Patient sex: M
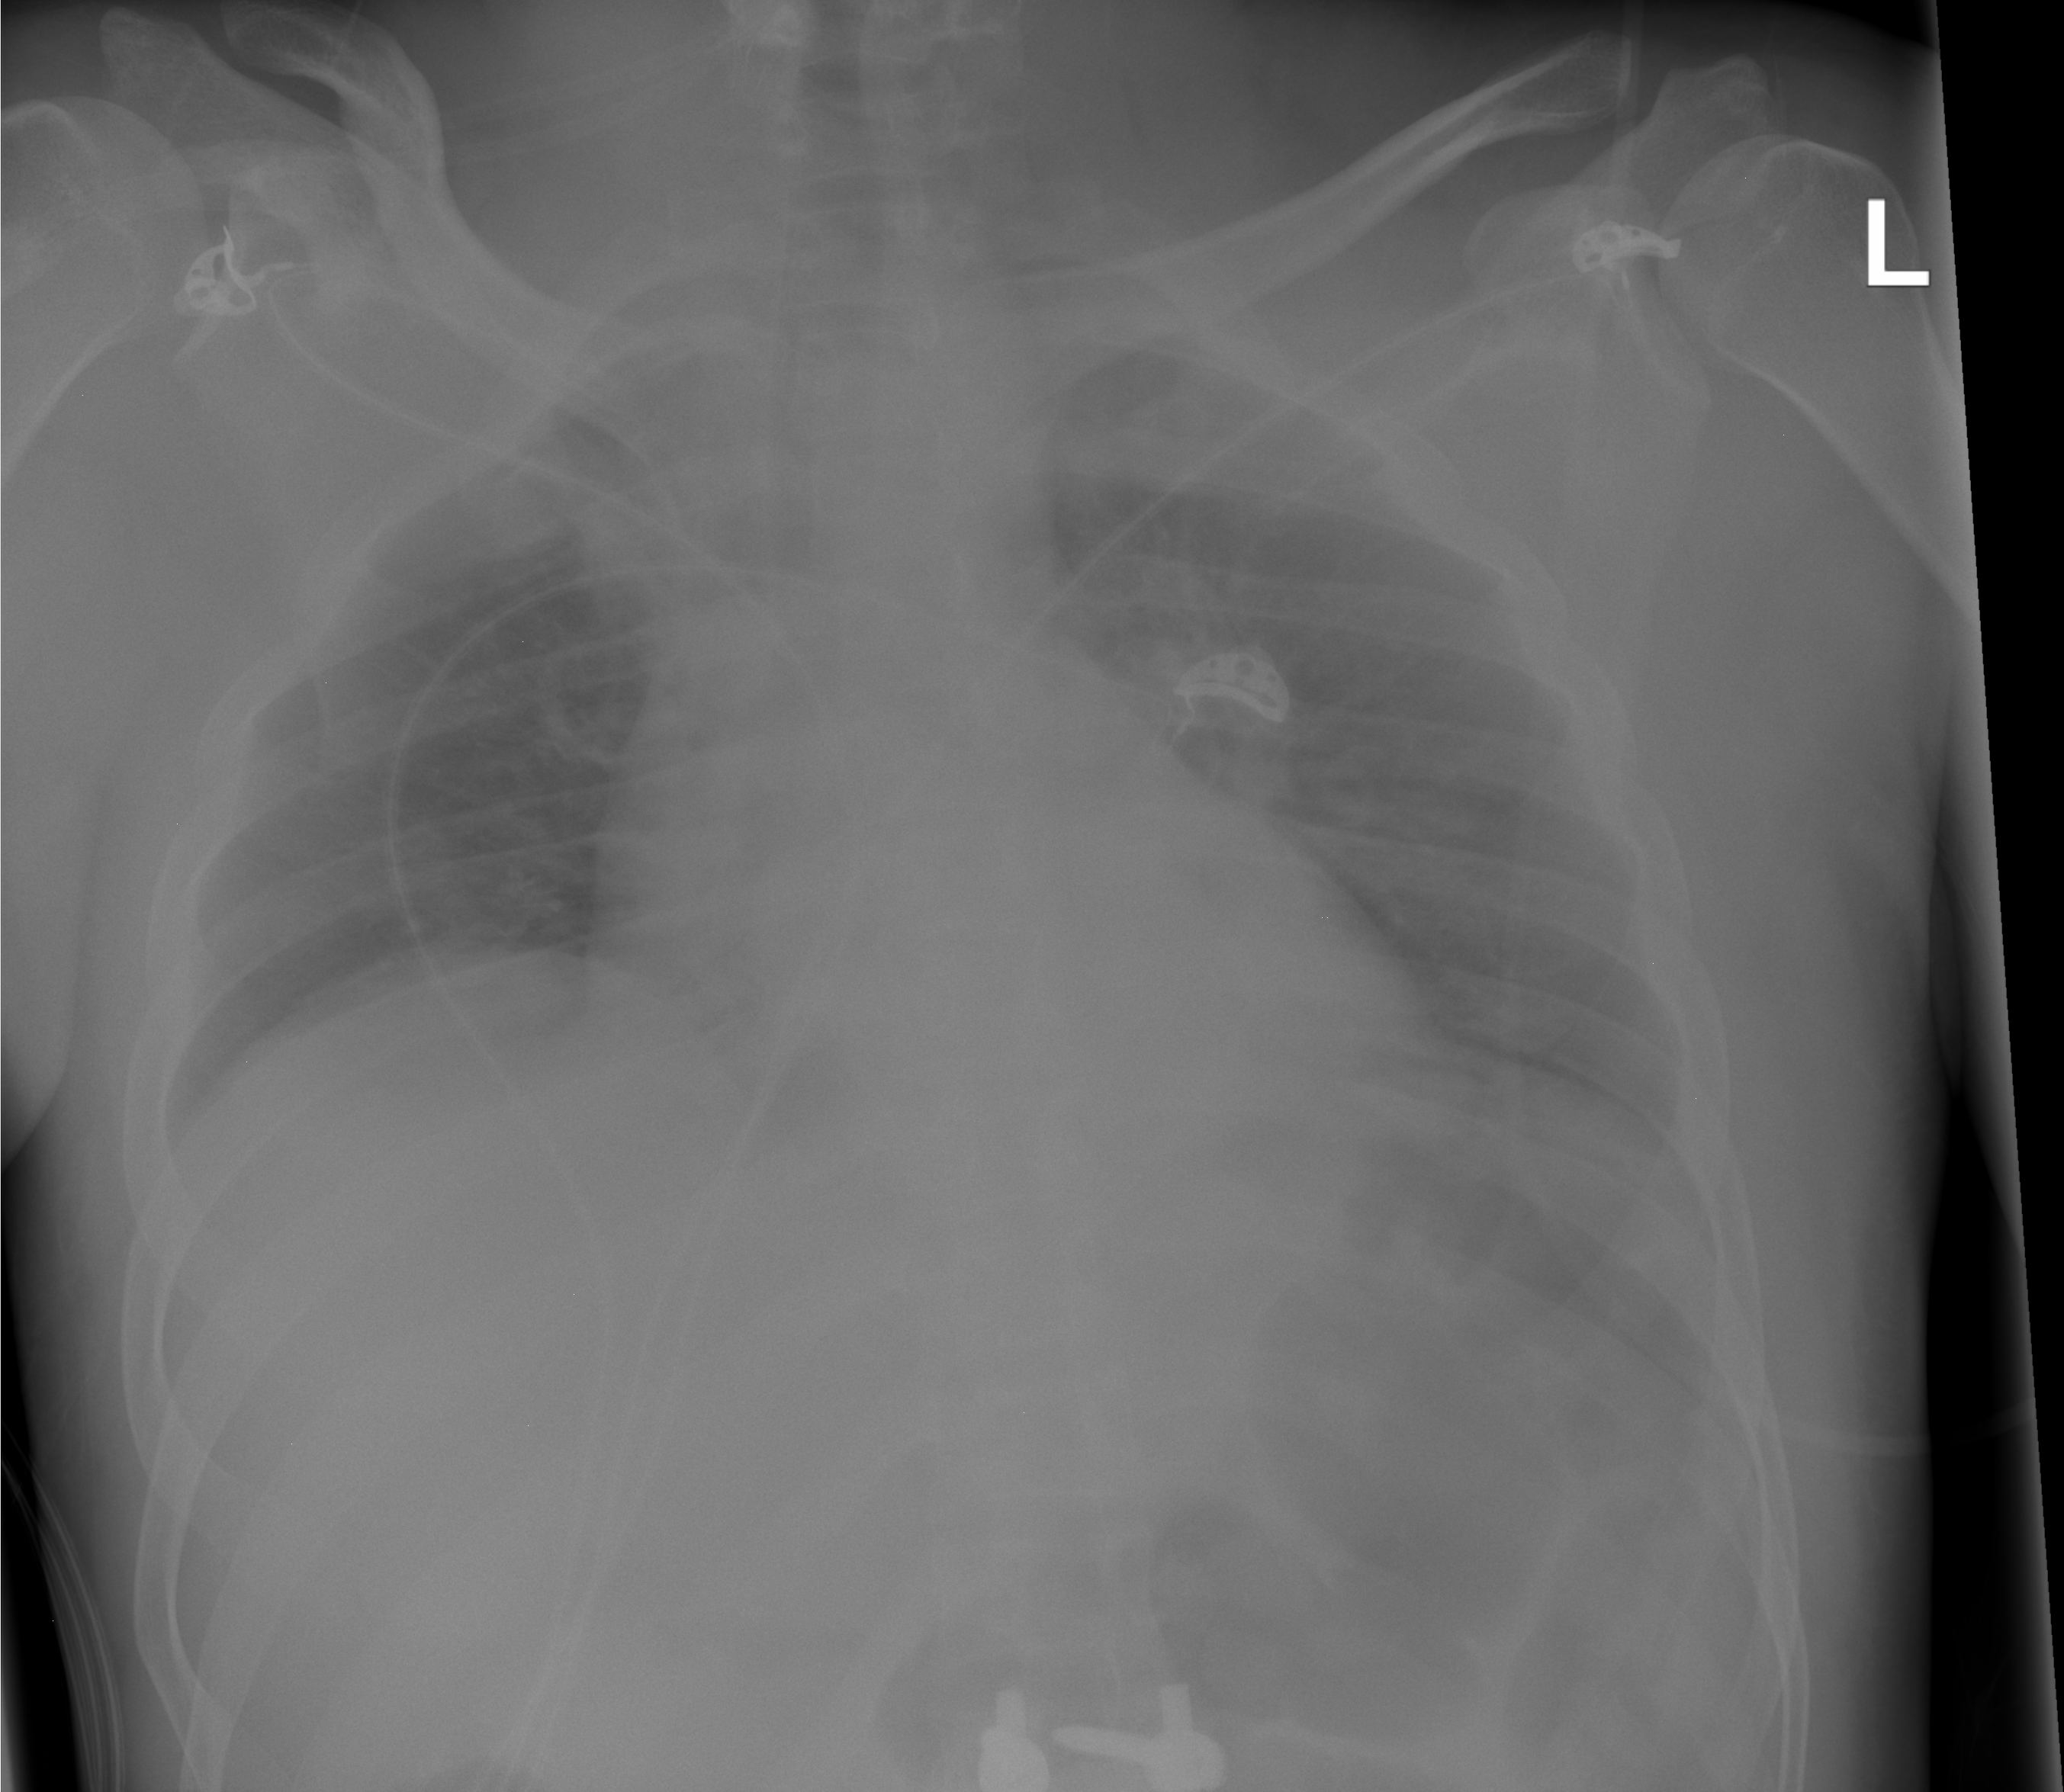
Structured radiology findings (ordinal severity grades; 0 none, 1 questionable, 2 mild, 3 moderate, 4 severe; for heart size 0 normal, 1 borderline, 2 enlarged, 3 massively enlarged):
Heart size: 0
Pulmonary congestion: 2
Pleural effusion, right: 0
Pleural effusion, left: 0
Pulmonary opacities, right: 0
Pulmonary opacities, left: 0
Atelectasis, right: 0
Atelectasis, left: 0